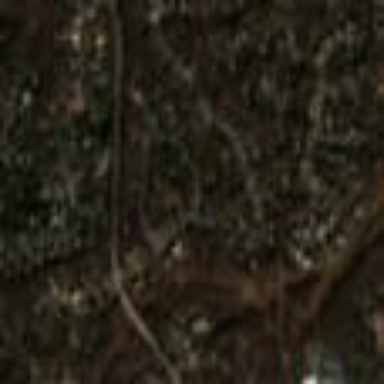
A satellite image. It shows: Residential area.